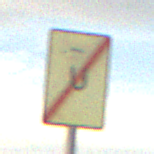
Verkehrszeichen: EndeUmleitung
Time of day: SunriseSunset
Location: Outdoor (Nature)
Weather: PartlyCloudy
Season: NotSpecified
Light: Natural